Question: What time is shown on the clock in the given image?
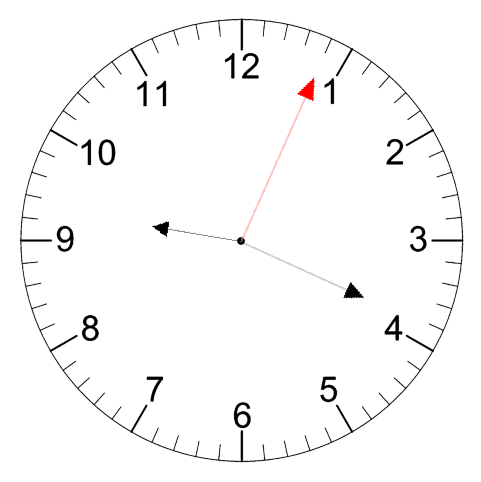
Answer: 09:19:04